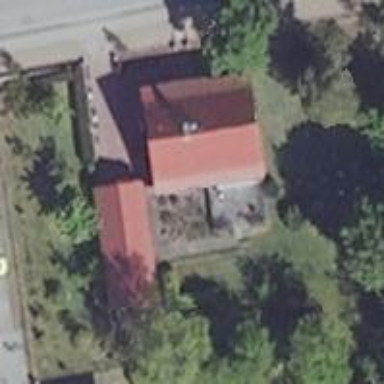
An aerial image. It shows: Veterinary facility.